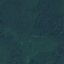
Land use / land cover class: Forest